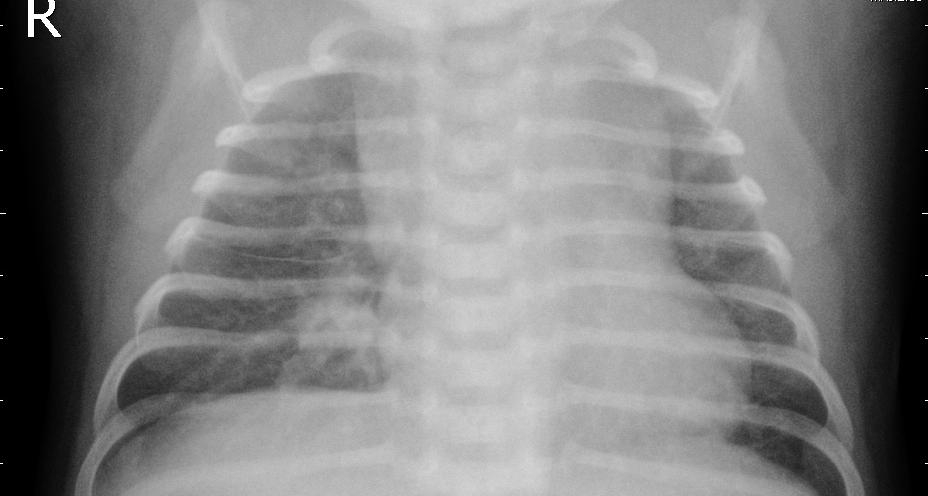
Diagnosis: PNEUMONIA